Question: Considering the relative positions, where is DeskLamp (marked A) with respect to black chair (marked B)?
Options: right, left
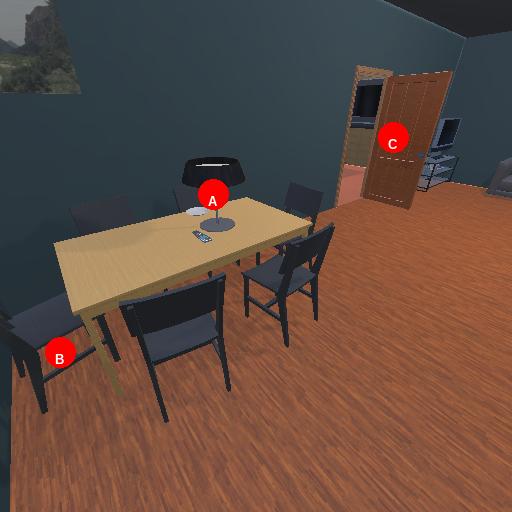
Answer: right